Field crop: maize
Growth stage: 1
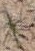
Species: salsola